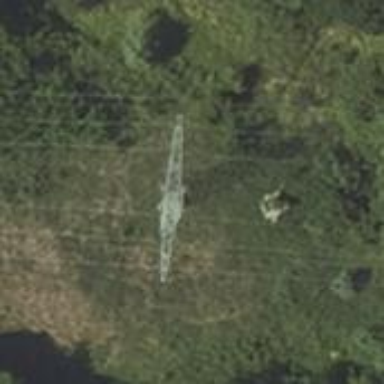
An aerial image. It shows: Power line in the image.